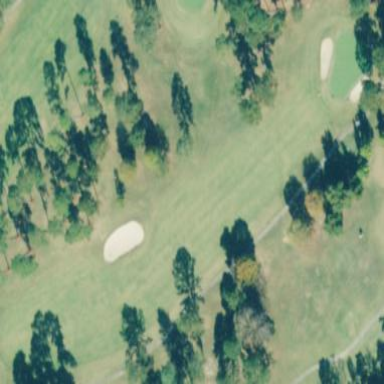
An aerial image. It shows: Scenic golf fairway.